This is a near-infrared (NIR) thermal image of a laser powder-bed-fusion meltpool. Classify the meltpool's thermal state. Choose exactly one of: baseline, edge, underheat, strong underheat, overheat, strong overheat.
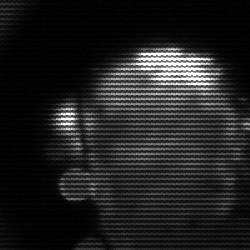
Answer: baseline